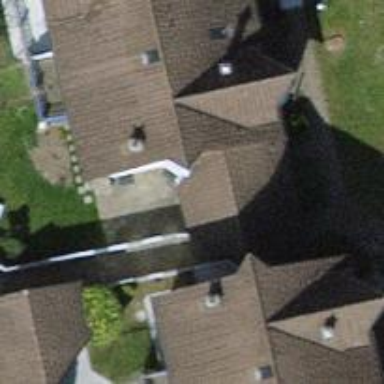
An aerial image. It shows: Semidetached house.